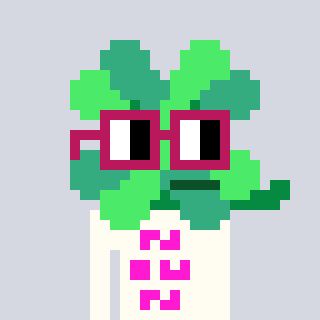
a pixel art character with square dark red glasses, a clover-shaped head and a grayscale-colored body on a cool background